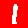
Digit: 1